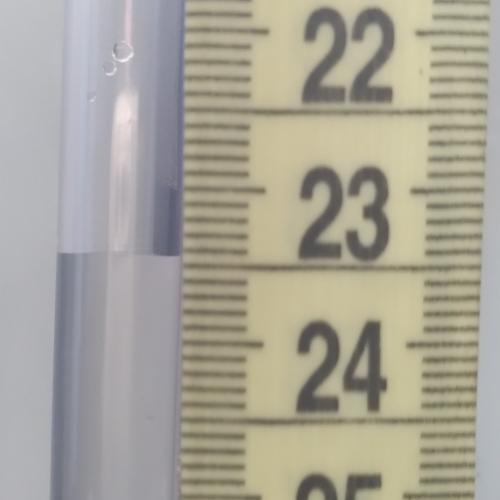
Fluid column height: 23.4 cm